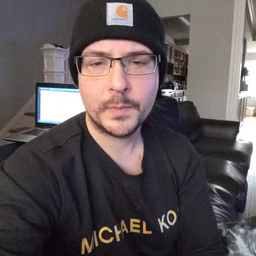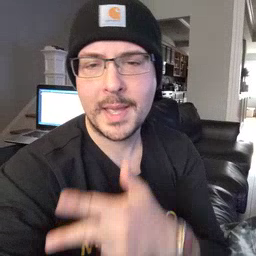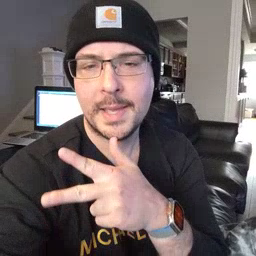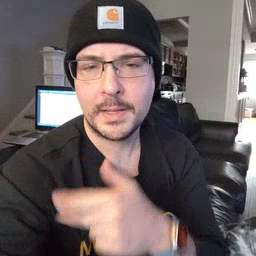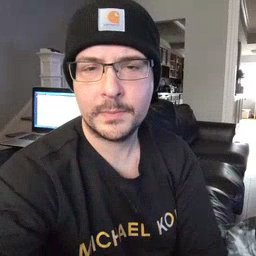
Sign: hen